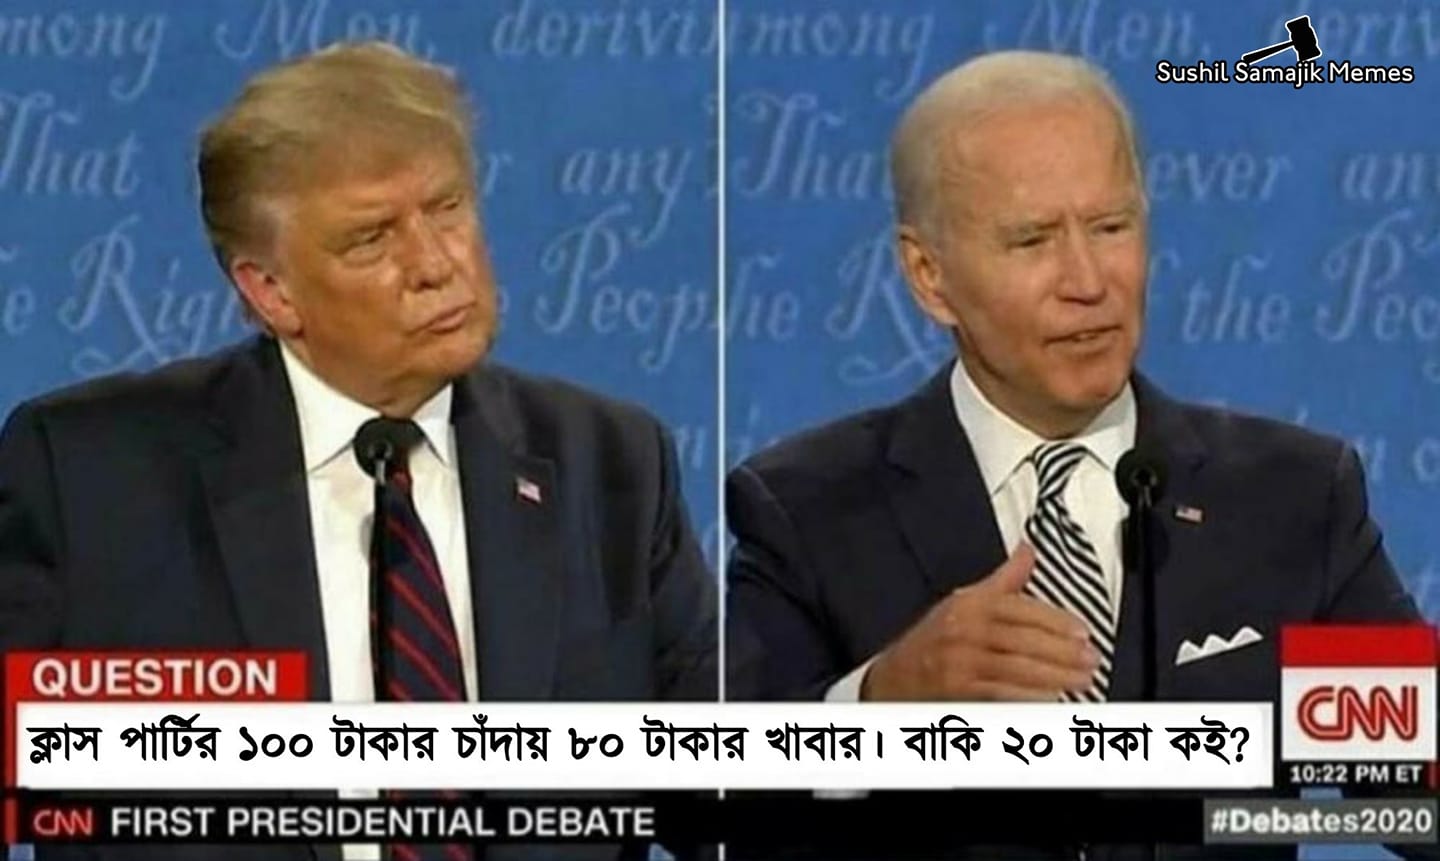
Caption: QUESTION   ক্লাস পার্টির ১০০ টাকার চাঁদায় ৮০ টাকার খাবার ।    বাকি ২০ টাকা কই ?
Label: non-hate